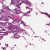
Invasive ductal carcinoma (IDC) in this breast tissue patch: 1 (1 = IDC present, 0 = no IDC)